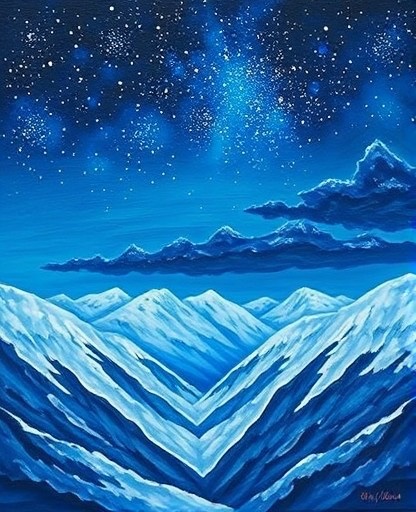
Category: Winter